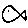
Label: fish